Question:
I'm using Xcode 9.4.1
1. Clearning drived data.
2. Close full xcode and reopen.
3. Delete the certificate and add it again.
4. Delete account in deverlop team and add it again.
5. Delete account in xcode perferences and add it again.
6. I fixed the problem 2 days but failed all.
I'm test use Application Loader. But login fail. tried use password special
is fail password.
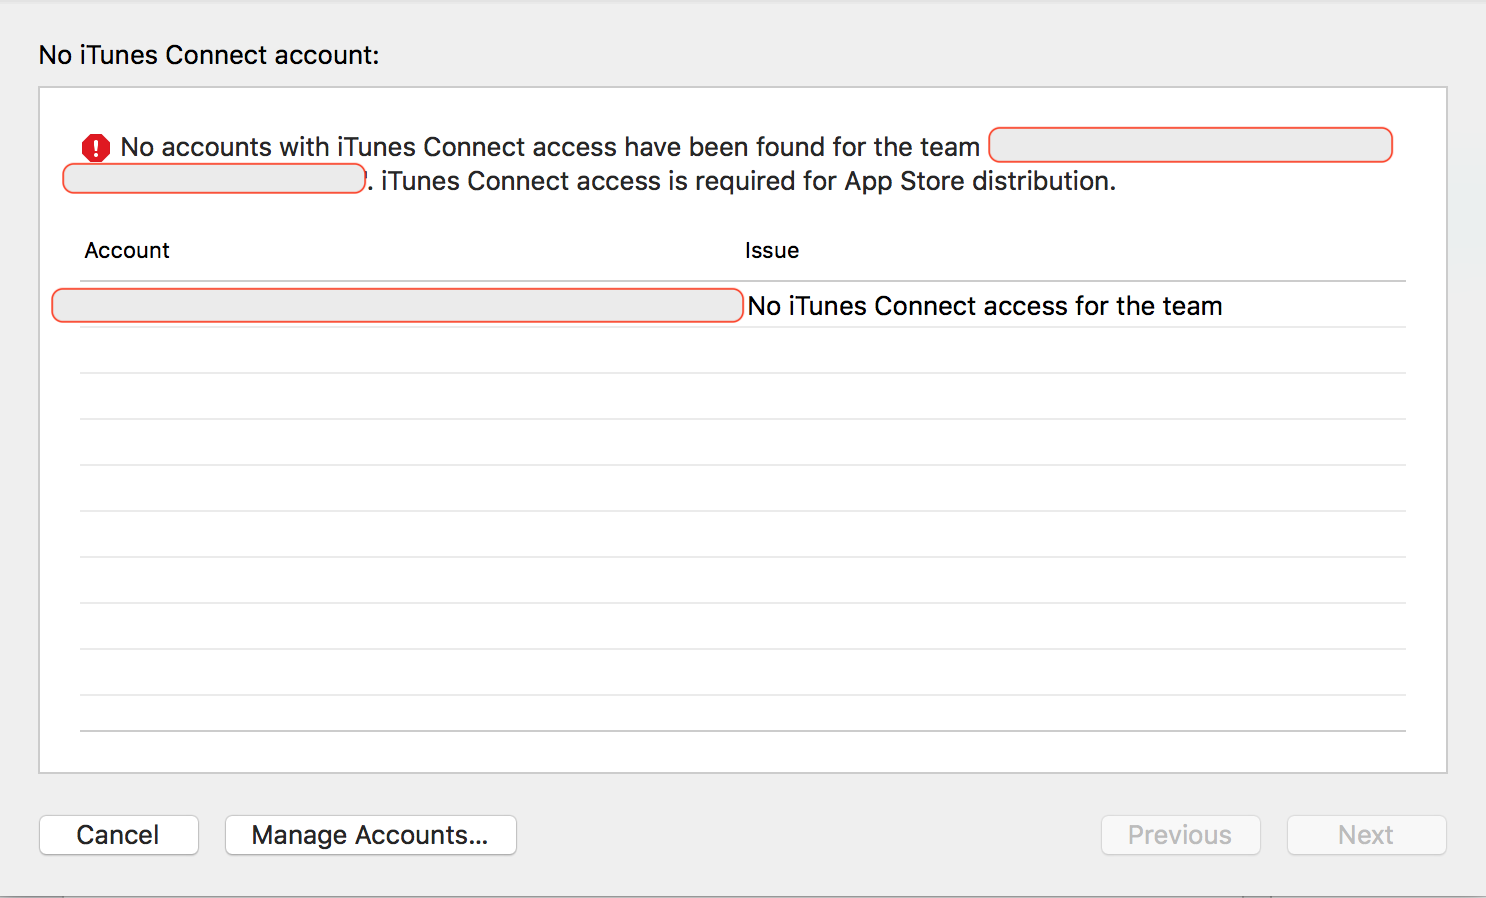
Answer: Looking at the image you have shared, it seems that you only have access to developer account and not to iTunesConnect( renamed to AppStoreConnect by Apple). You should contact your admin to get the access for it.
> Can you be able to login to this <URL>
with the credentials you are having? If not then you should contact your admin to grant you access. Otherwise there might be some other problem.
Try and share your results.